Field crop: maize
Growth stage: 2
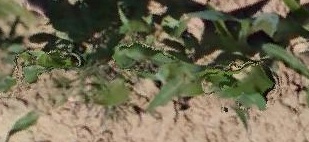
Species: maize